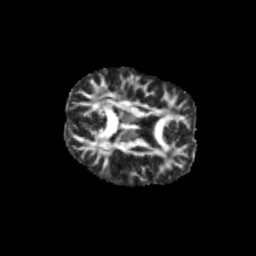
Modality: FA
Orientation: axial
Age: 11
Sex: female
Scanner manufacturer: siemens
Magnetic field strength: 3 T
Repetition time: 3.8 s
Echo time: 0.07 s